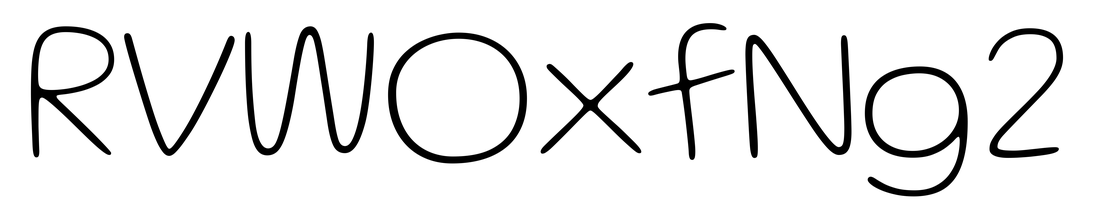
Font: Gluten_Thin